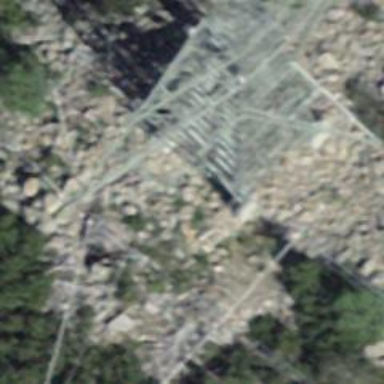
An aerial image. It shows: Power tower.